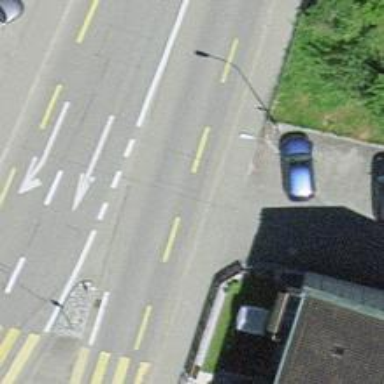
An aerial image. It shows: Primary highway with separate asphalt sidewalk and cycleway.